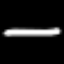
Label: pencil